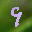
Label: 9